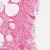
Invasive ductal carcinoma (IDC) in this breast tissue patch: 0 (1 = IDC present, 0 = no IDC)